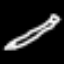
Label: pencil